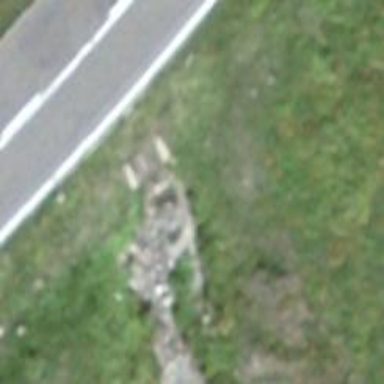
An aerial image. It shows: Culvert tunnel.